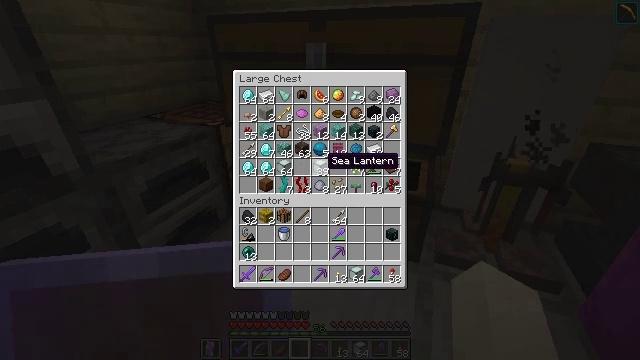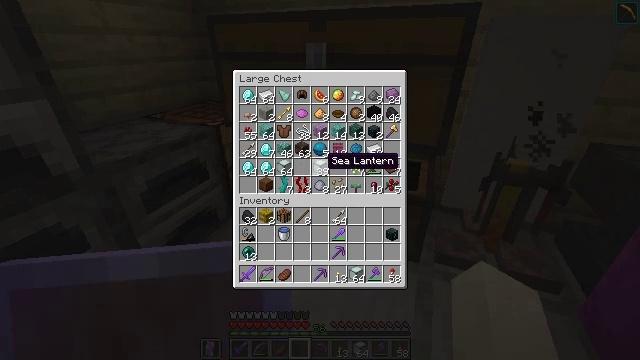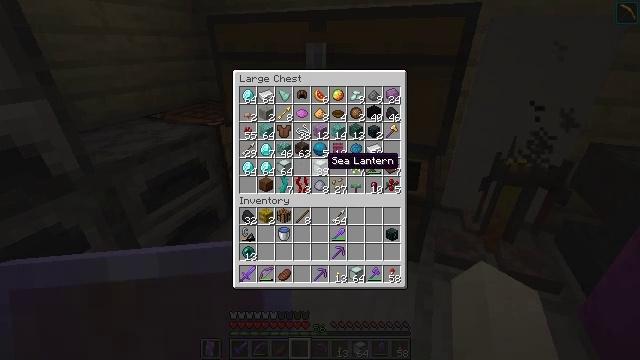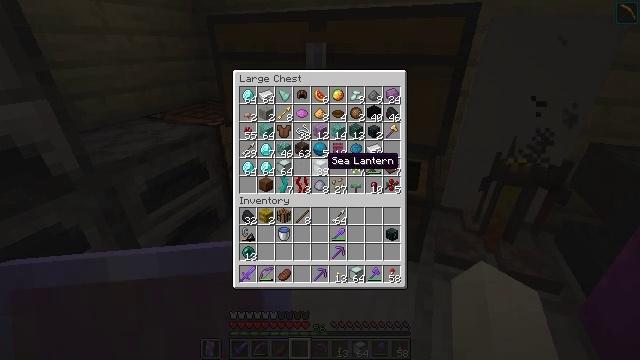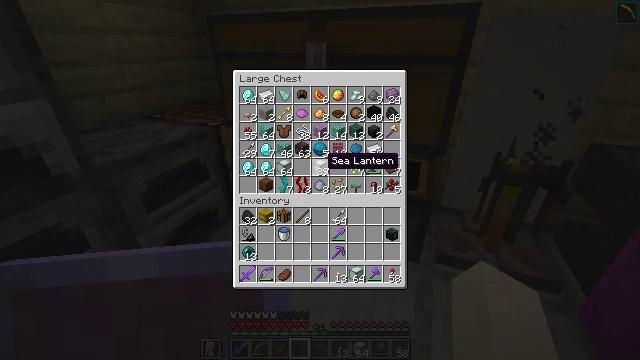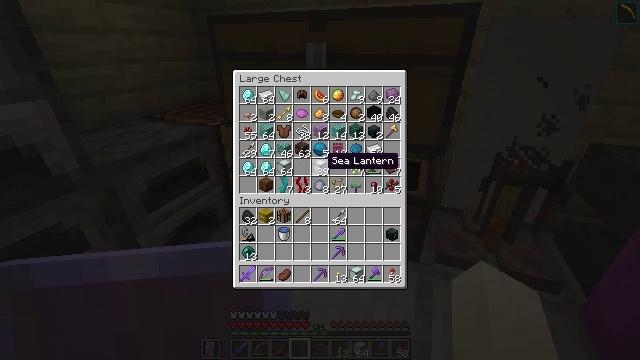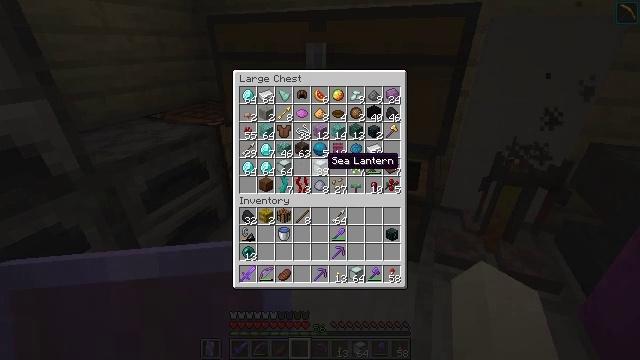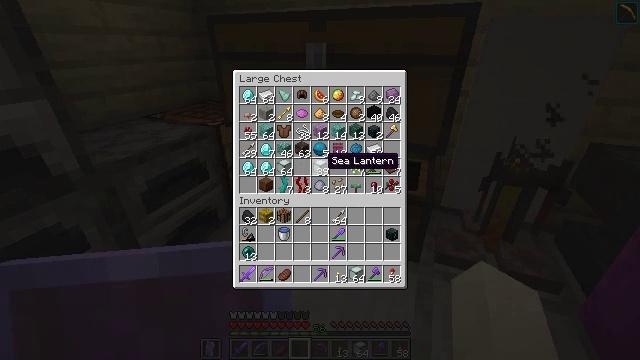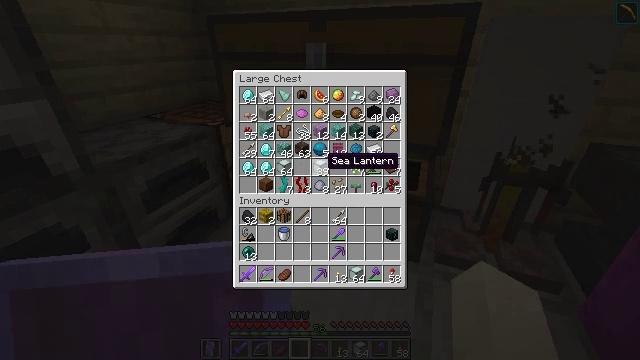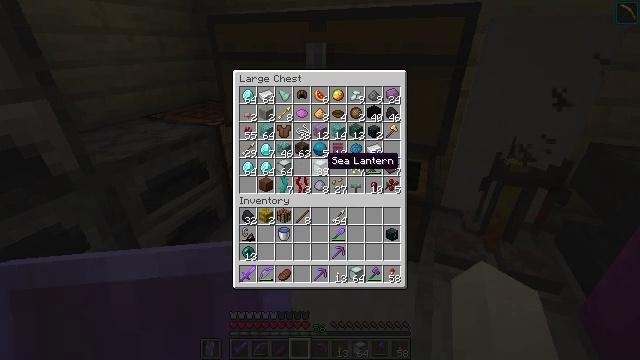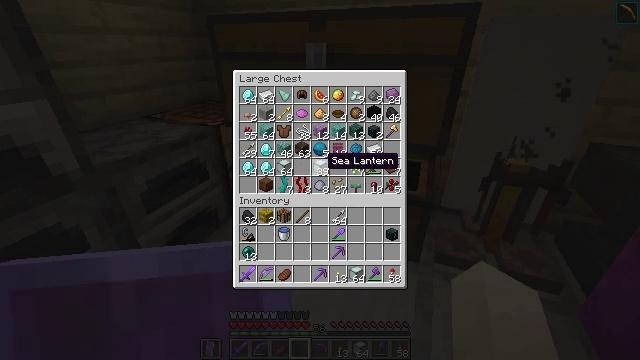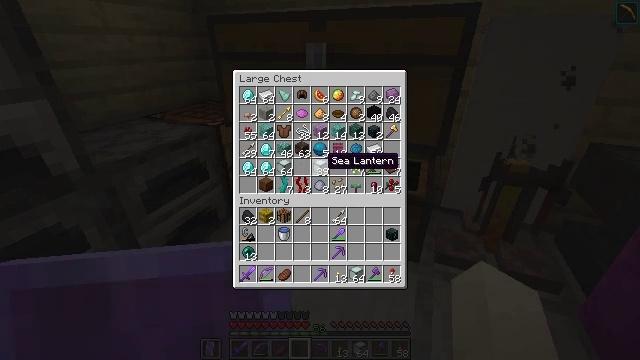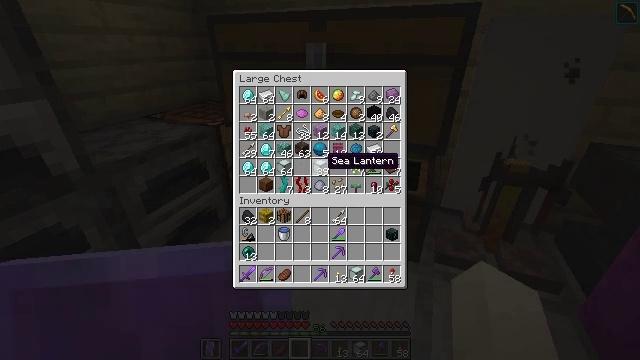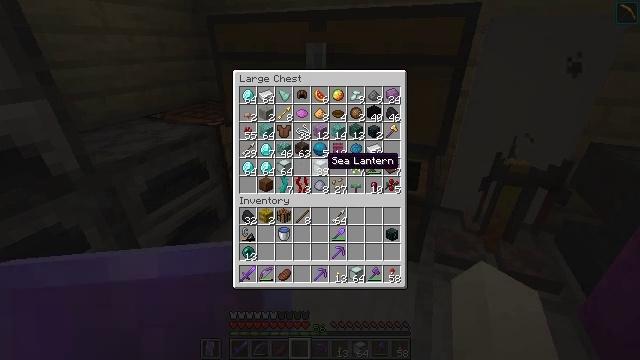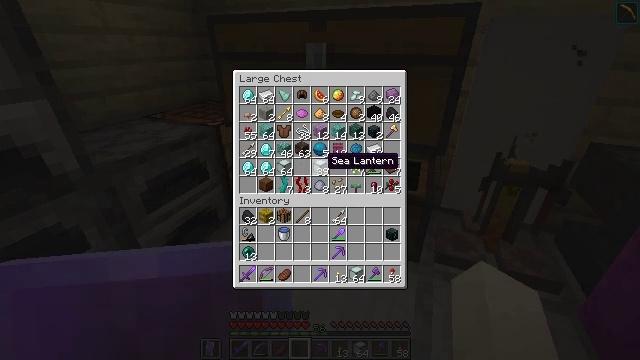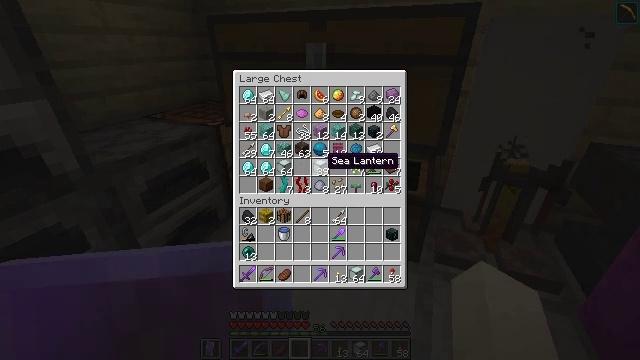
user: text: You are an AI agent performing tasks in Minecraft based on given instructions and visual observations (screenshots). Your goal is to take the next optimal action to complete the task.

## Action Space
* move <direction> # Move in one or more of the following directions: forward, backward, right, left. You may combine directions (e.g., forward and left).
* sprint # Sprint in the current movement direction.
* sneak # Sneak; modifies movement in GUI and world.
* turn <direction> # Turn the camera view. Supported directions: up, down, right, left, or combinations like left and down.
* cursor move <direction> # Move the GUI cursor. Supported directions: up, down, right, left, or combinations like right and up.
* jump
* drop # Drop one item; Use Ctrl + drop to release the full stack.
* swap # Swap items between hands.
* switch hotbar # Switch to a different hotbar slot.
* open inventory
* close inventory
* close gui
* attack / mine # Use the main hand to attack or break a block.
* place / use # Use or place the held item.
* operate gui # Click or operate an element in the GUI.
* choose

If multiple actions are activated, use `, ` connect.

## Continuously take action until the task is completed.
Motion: motion action
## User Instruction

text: Collect the green carpet by mining it.
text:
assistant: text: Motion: no_op
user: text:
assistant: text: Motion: no_op
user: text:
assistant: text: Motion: no_op
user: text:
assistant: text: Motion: no_op
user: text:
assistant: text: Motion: no_op
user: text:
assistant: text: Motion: no_op
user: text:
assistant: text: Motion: no_op
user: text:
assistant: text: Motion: no_op
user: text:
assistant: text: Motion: no_op
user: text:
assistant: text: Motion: no_op
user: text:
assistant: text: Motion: no_op
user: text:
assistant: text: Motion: no_op
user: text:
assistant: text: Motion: no_op
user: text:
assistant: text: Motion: no_op
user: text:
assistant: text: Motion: no_op
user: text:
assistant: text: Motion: no_op
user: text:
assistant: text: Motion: no_op
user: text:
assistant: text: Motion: no_op
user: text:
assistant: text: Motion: no_op
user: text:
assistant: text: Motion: no_op
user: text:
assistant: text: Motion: no_op
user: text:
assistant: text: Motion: no_op
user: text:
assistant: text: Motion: no_op
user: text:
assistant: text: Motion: no_op
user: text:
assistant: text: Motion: no_op
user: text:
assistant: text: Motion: no_op
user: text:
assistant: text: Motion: no_op
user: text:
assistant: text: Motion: no_op
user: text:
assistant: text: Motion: no_op
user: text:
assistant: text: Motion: no_op